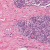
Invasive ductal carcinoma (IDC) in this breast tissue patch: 0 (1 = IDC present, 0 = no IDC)